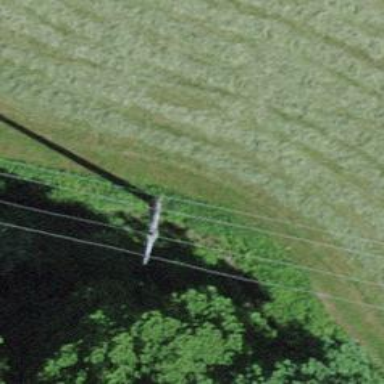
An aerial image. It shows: Power tower.